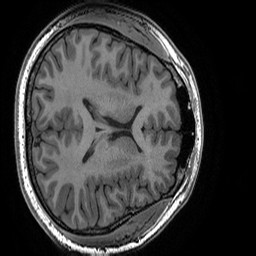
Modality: T1w
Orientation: axial
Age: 25
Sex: male
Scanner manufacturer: ge
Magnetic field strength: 3 T
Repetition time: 0.008184 s
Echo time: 0.003192 s